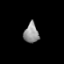
Tissue: prostate
Cell type: T cells
Senescence score: 0.3195
Nuclear area (px): 290
Mean DAPI intensity: 143.614